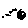
Label: moon